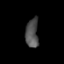
Tissue: prostate
Cell type: T cells
Senescence score: 0.3384
Nuclear area (px): 369
Mean DAPI intensity: 79.523